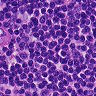
Metastatic tissue present: no